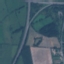
Land use / land cover class: Highway